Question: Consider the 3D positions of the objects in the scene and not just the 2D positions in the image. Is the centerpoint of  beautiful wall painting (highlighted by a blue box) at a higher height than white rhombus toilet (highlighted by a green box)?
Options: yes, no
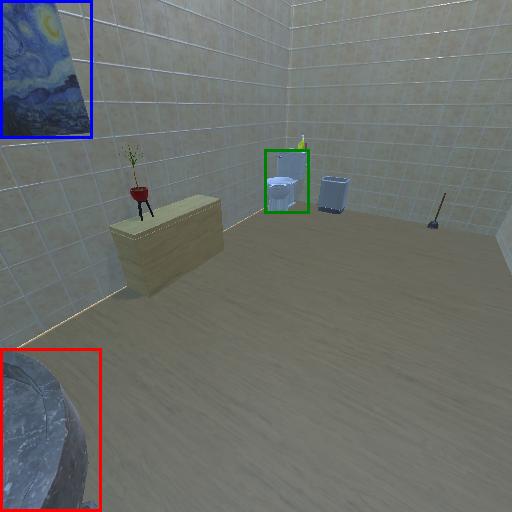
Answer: yes